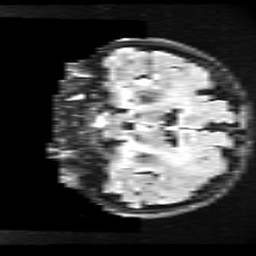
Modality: FLAIR
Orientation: coronal
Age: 34
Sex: female
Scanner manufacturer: ge
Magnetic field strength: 3 T
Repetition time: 11 s
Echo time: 0.1497 s